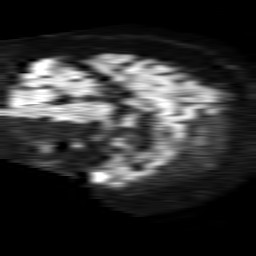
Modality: TRACE
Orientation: sagittal
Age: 63
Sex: male
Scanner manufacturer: philips
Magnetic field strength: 1.5 T
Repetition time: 4.6 s
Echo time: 0.09059 s